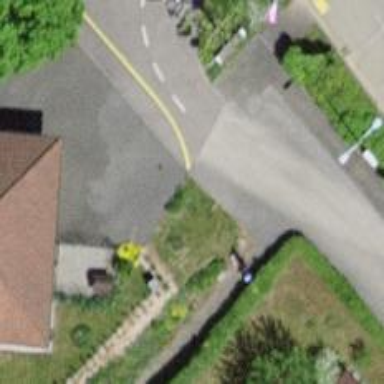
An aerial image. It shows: Paved alley serving as service road.